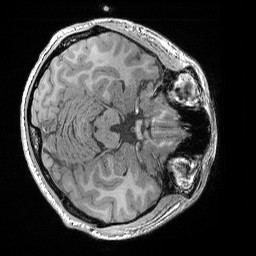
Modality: T1w
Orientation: axial
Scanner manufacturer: siemens
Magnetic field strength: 3 T
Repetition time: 0.02 s
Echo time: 0.00492 s